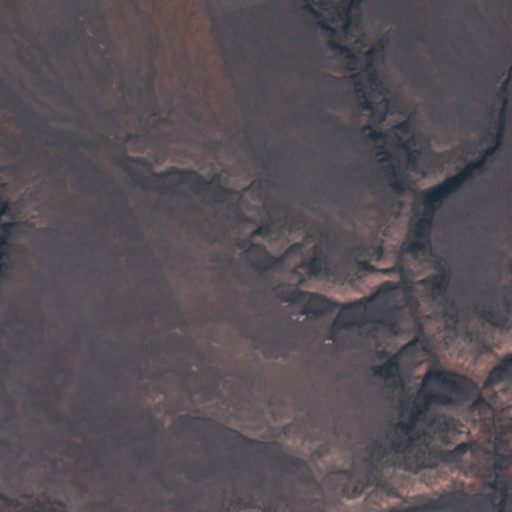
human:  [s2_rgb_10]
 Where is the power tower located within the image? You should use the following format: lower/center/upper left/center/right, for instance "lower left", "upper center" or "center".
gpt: There is no power tower in the image.